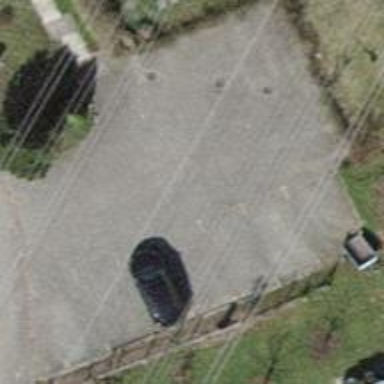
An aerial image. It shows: Parking area.